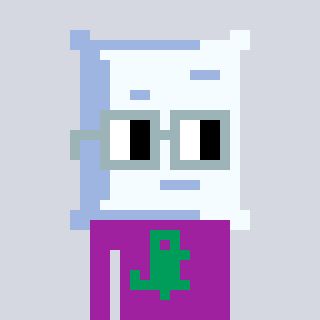
a pixel art character with square dark gray glasses, a pillow-shaped head and a magenta-colored body on a cool background